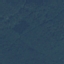
Land use / land cover class: Forest